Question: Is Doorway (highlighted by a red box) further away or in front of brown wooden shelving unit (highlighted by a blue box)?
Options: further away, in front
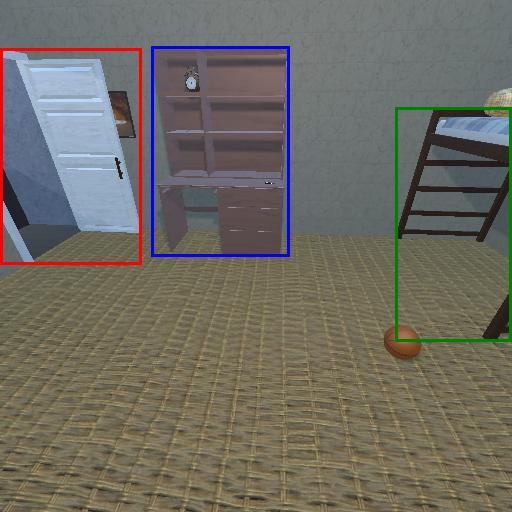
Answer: further away